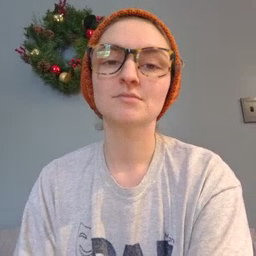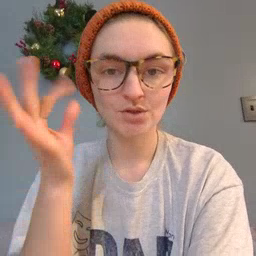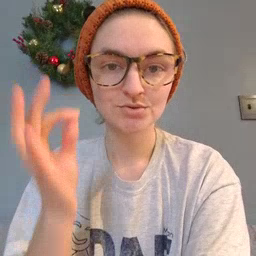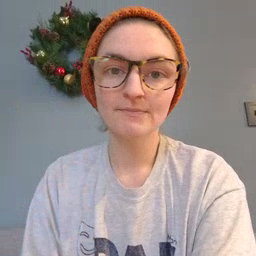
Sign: hair